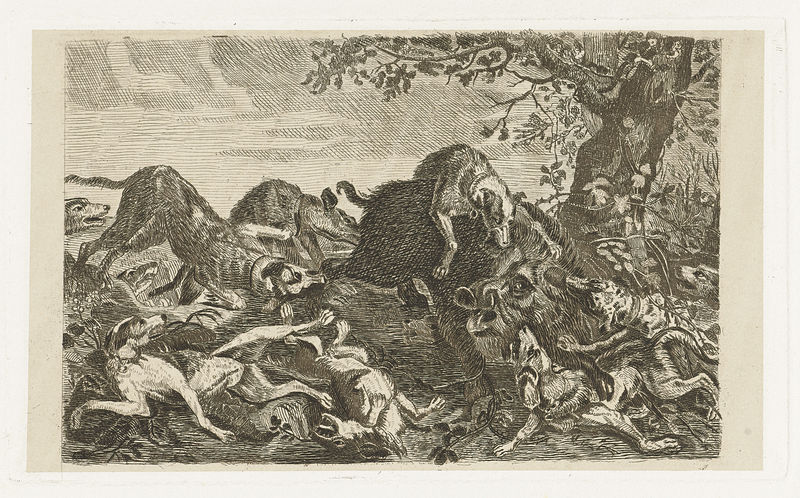
Titel: Hondenjacht op een everzwijn
Künstler: Jan Cassiers
Standort: Amsterdam
Institution: Rijksmuseum
Schlagwörter: baum, blätter, himmel, wolf, äste, skizze, zeichnung, hund, hunde, tier, tiere, wiese, böse, natur, blatt, papier, graphik, wild, spielen, balgen, druck, schwarzweiss, stich, jagd, kämpfen, zähne, lanschaft, hatz, wildschwein, hauer, wälzen, wildjagd